Question: I recently asked <URL> regarding my incorrect use of instance variables on 'UIViewControllers'. The answers I got brought to light another fundamental issue: I think I might be using 'UIViewControllers' all wrong as well.
My typical storyboard looks something like this:

As you can see, each view controller has a custom class. One of those custom classes might look like this:
'''
// SecondViewController.h
#import <UIKit/UIKit.h>
#import "MasterViewController.h"
@interface SecondViewController : MasterViewController
@property (strong, nonatomic) NSData *incomingData;
@end
// SecondViewController.m
#import "SecondViewController.h"
#import "ThirdViewController.h"
@interface SecondViewController ()
@end
@implementation SecondViewController
- (void)viewDidLoad {
[super viewDidLoad];
// do stuff with data, then pass it on to next view controller.
}
@end
'''
Each view controller is a subclass of 'MasterViewController'. In 'MasterViewController', I'll usually put global things like user state validation, for example. That way every view controller in the app can validate user state without reimplementing it each time.
About that 'incomingData' property...I wasn't sure how else to pass data between 'UIViewControllers' without using a property on a custom class...hence three separate custom classes, each one not doing all that much.
So here's where it gets murky for me...
- -
My current system works for the most part, but it can get unwieldy when I have lots and lots of view controllers, each with its own custom class.
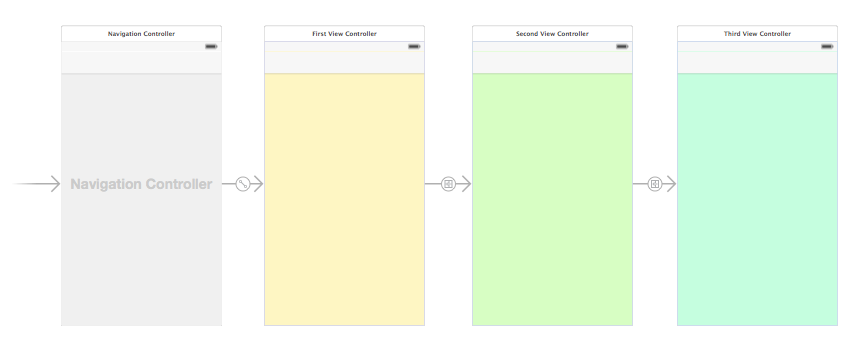
Answer: Obviously, the first step which you may have done, and whether you've completely grasped or not, is to really understand the Model-View-Controller pattern. A pretty good tutorial I did with a quick google search is here: <URL>.
The next thing I'd suggest is that your controllers don't need to be subclasses of anything but UIViewController. There's a difference between the view hierarchy and the class hierarchy. In your storyboard, you're outlining a view hierarchy - which view/controller leads to the next view/controller. They can all be independent. They can still pass data even without being subclasses of each other, or of a previous controller.
You can still pass data directly through properties. Why not be more specific about what data needs to be sent? Instead of sending a generic NSData blob, specify what you need one controller to tell the next. For example, if you're passing in a username from one to the next, use:
'''
@property (nonatomic, strong) NSString *username;
'''
for the second controller, and in your first controller, set it:
'''
self.secondController.username = @"my name";
'''
If from the second controller to the third controller, you don't need the username, don't make it a property of the third controller. Maybe the third controller only displays a number:
'''
@property (nonatomic, strong) NSNumber *someNumber;
'''
From the second controller, just set its value:
'''
self.thirdController.someNumber = @5;
'''
Now, I like to use some global variables and methods. Those are sometimes useful when you have helper classes that don't need to be instantiated. One way to do this is to just have a class variable:
FirstController.h:
'''
+(NSString *)defaultName;
'''
FirstController.m
'''
+(NSString *)defaultName {
return @"Default";
}
'''
Then in second controller, you can do something like
'''
self.username = [FirstController defaultName]
'''
There are other patterns, like delegate patterns, where the second controller asks its delegate (the first controller) what the username should be:
'''
self.username = [self.delegate username];
'''
But for this you have to set up a protocol. Ray Wenderlich usually has very good tutorials: <URL>